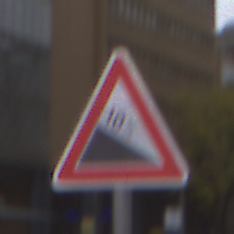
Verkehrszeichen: Gefaelle10
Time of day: MorningAfternoon
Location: Outdoor (Urban)
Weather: Overcast
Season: NotSpecified
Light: Natural